【题型】选择题　【知识点】平面几何　【难度】easy
如图, 在 $\triangle ABC$ 中, 点 $D$、$E$ 分别在边 $AB$、$AC$ 上, $DE // BC$, $AD: BD = 1:2$, 那么 $S_{\triangle ABE}: S_{\triangle CBE}$ 等于( )

A. 1:2
B. 1:3
C. 1:4
D. 1:6
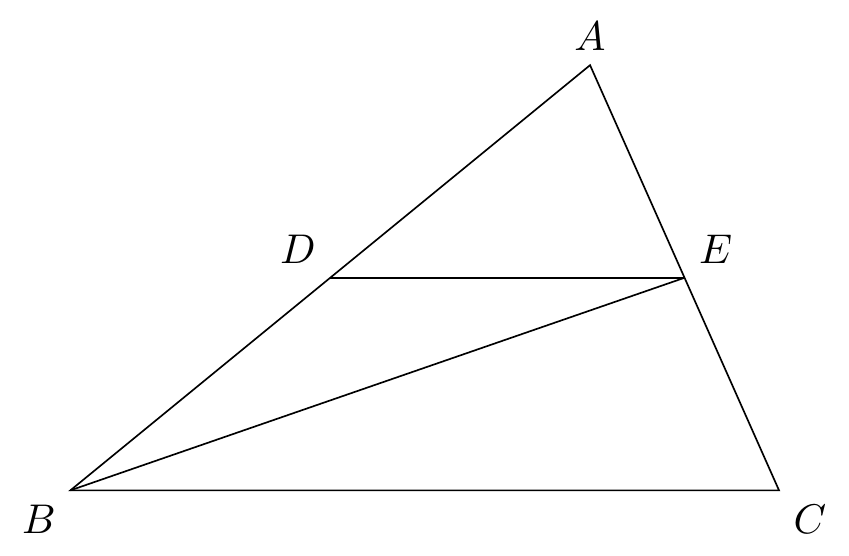
【解答】
解：$\because DE // BC$, $AD: BD = 1:2$

$\therefore \dfrac{AD}{BD} = \dfrac{AE}{EC} = \dfrac{1}{2}$

$\because \triangle ADE$ 和 $\triangle BDE$ 等高

$\therefore S_{\triangle ADE}: S_{\triangle BDE} = AD: BD = 1:2$, 可设 $S_{\triangle ADE} = a$, 可得 $S_{\triangle BDE} = 2a$

$\therefore S_{\triangle ABE} = S_{\triangle ADE} + S_{\triangle BDE} = 3a$

$\because \triangle ABE$ 和 $\triangle BCE$ 等高

$\therefore S_{\triangle ABE}: S_{\triangle BCE} = AE: EC = 1:2$

$\therefore S_{\triangle BCE} = 6a$

$S_{\triangle ABE}: S_{\triangle CBE} = 3a: 6a = 1:2$

故选 B。